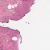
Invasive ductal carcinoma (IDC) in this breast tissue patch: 0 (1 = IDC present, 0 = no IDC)